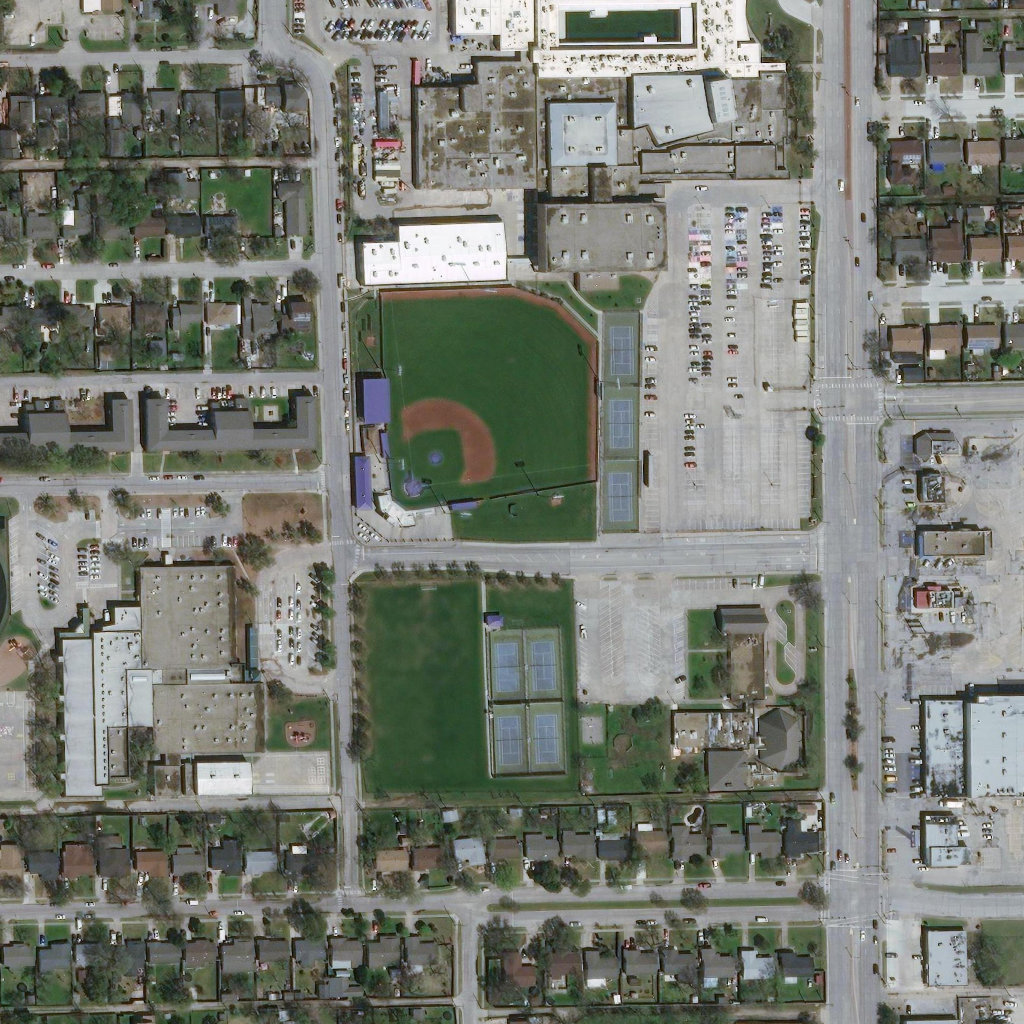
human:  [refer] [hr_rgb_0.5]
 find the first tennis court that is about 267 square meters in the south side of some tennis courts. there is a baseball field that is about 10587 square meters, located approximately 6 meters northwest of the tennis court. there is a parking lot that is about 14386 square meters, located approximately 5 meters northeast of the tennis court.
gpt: <box>[[59, 46, 61, 50, 0]]</box>